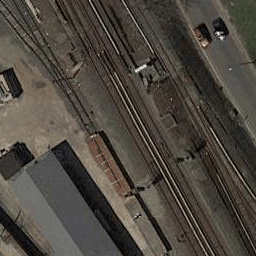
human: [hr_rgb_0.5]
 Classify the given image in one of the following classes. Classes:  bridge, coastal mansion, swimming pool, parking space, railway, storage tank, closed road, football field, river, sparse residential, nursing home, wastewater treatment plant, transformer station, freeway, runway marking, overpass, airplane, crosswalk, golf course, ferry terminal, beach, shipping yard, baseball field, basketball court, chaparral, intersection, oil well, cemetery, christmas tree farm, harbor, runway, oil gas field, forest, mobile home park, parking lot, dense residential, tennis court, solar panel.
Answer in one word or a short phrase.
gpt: railway